Question: What direction?
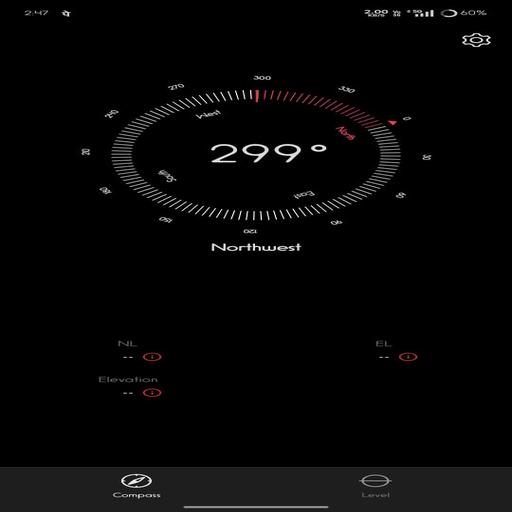
Answer: Northwest